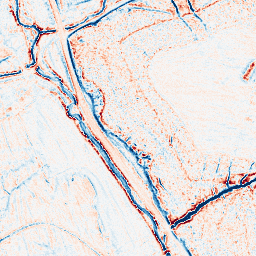
Category: edge_preserving
Decomposition family: anisotropic_diffusion
Decomposition parameters: iterations: 10
kappa: 10
gamma: 0.15
Upsampling method: cubic_catmull_rom
Upsampling parameters: scale: 4
Upsampling scale: 4